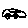
Label: car